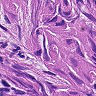
Metastatic tissue present: yes